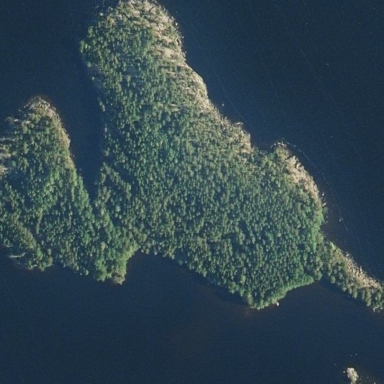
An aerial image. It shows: Islet covered with woodland.